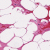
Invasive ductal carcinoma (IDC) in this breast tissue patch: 0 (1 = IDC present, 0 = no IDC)